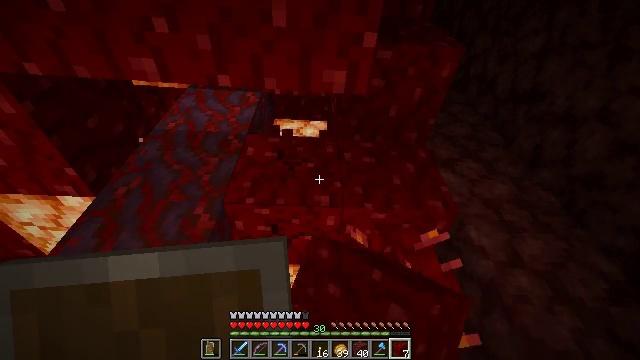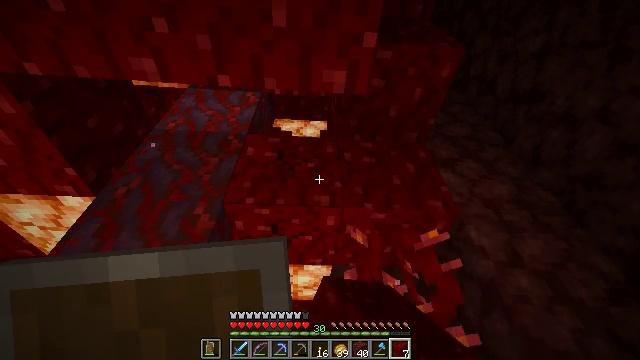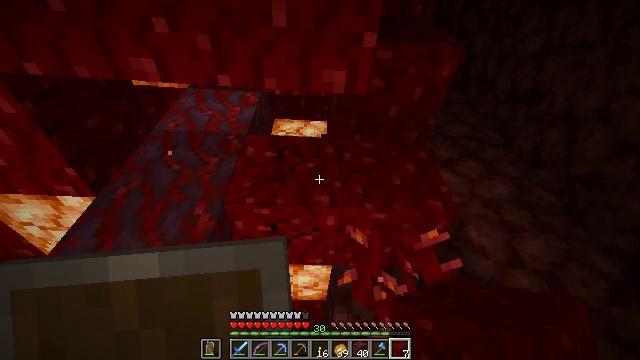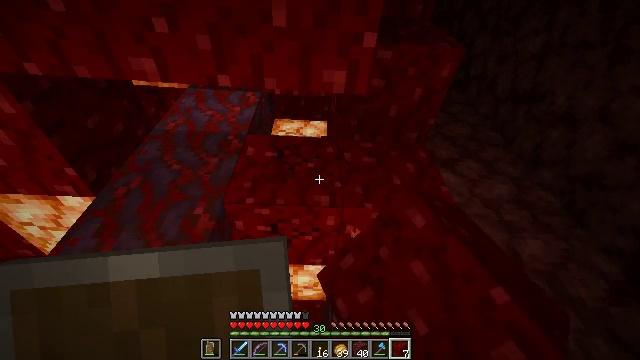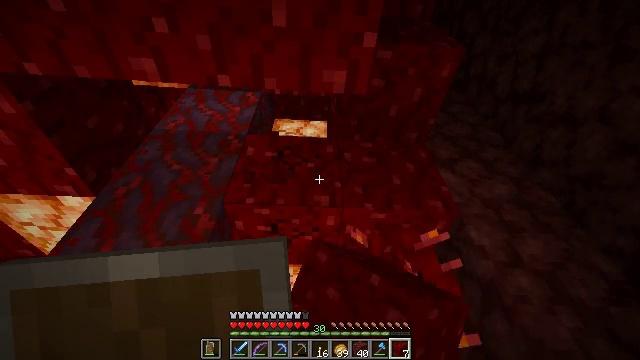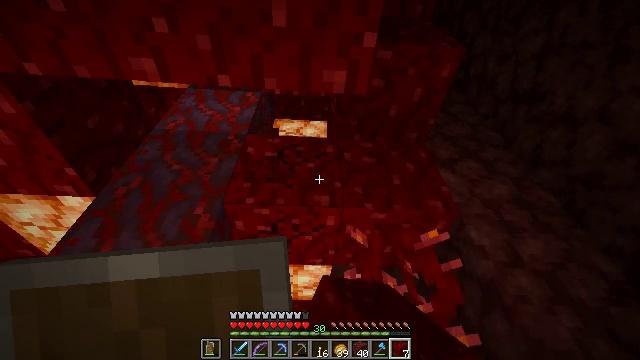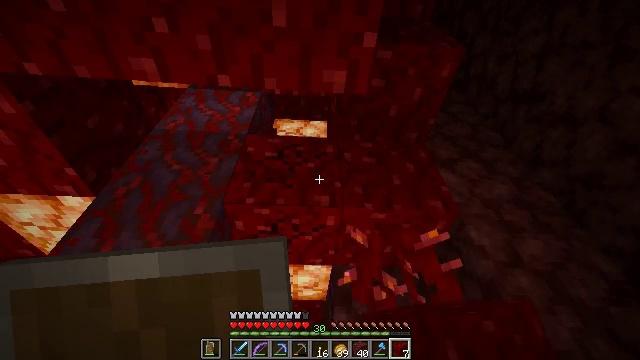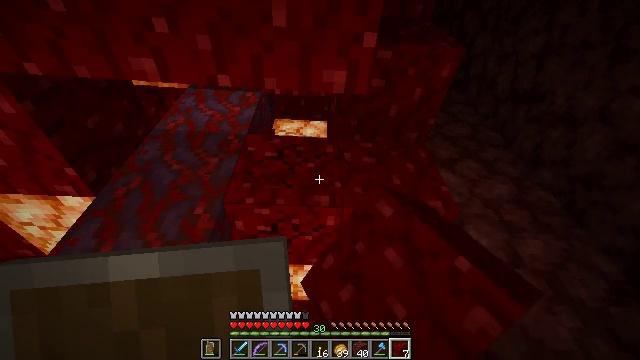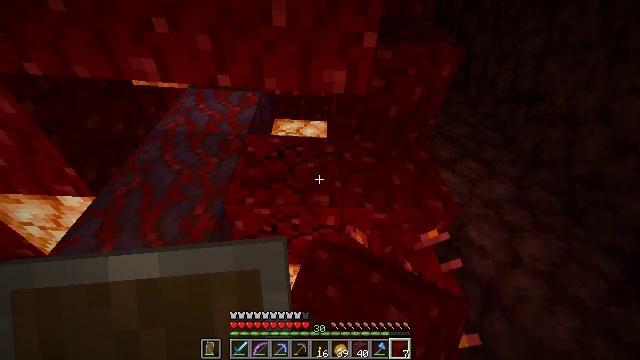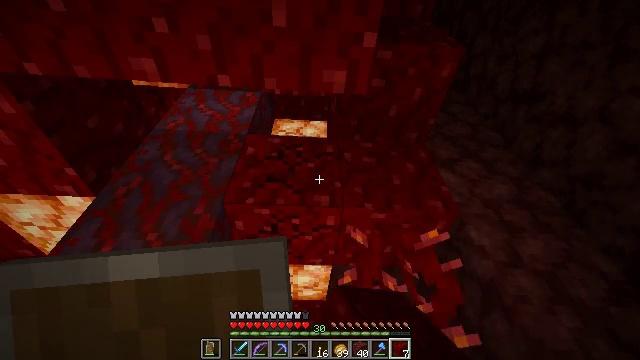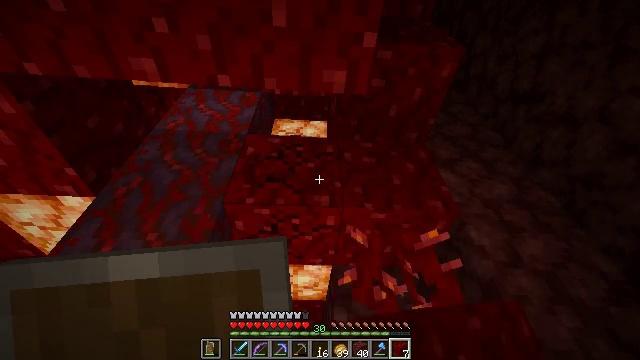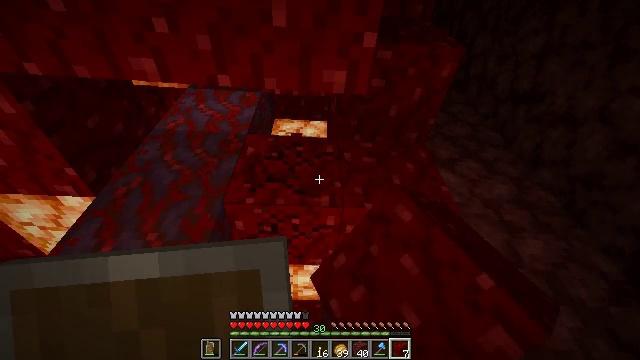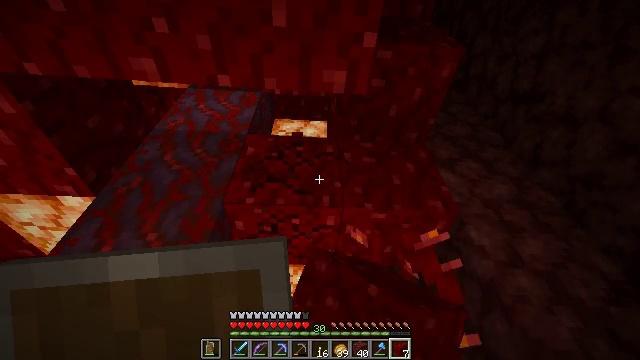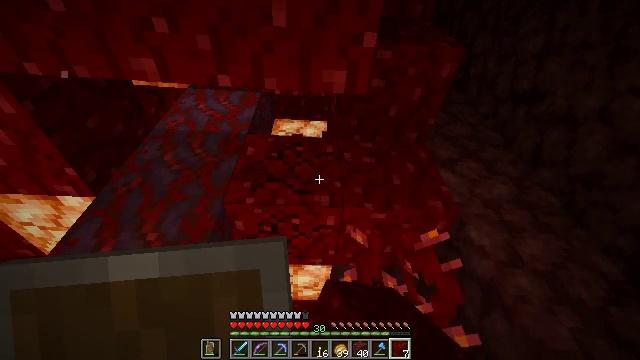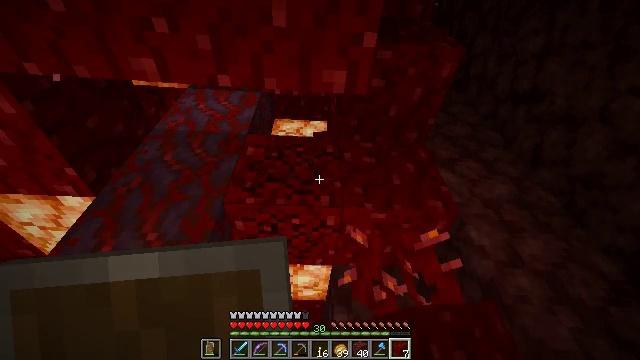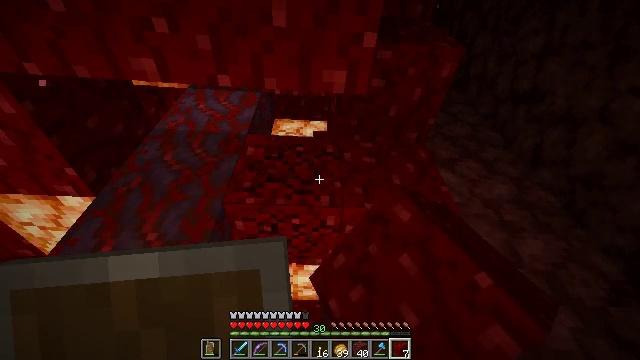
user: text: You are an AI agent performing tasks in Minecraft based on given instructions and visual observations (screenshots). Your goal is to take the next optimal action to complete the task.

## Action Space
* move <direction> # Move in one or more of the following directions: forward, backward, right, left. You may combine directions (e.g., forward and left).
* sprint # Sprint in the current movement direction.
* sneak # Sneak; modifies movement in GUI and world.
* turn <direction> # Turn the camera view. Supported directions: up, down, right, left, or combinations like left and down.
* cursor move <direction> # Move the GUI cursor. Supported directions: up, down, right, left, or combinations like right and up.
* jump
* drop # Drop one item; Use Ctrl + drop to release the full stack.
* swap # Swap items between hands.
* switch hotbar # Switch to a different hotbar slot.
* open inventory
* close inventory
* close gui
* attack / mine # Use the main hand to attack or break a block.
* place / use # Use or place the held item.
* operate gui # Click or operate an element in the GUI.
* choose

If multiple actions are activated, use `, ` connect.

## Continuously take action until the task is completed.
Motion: motion action
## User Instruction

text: Mine the nether wart block in the Nether.
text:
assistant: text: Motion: attack / mine
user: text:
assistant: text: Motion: attack / mine
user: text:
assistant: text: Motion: attack / mine
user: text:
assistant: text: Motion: attack / mine
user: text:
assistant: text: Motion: attack / mine
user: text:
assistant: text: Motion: attack / mine
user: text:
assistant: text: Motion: attack / mine
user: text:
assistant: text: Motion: attack / mine
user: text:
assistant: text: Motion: attack / mine
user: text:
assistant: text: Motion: attack / mine
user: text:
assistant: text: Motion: attack / mine
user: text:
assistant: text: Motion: attack / mine
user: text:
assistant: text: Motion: attack / mine
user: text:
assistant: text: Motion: attack / mine
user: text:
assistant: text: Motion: attack / mine
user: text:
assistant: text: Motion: attack / mine
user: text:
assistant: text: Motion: attack / mine
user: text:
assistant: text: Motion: attack / mine
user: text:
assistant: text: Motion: attack / mine
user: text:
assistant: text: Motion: attack / mine
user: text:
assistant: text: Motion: attack / mine
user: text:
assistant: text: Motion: move forward and move right, attack / mine
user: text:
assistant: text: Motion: move forward and move right, attack / mine
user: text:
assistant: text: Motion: move forward and move right, attack / mine, jump
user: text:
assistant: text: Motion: move forward and move right, attack / mine, jump
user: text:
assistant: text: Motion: move forward and move right, attack / mine, jump
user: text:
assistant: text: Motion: move right, turn right and down, attack / mine
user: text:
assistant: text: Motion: move right, attack / mine
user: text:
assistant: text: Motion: move right, turn right, attack / mine
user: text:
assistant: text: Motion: move right, turn right, attack / mine